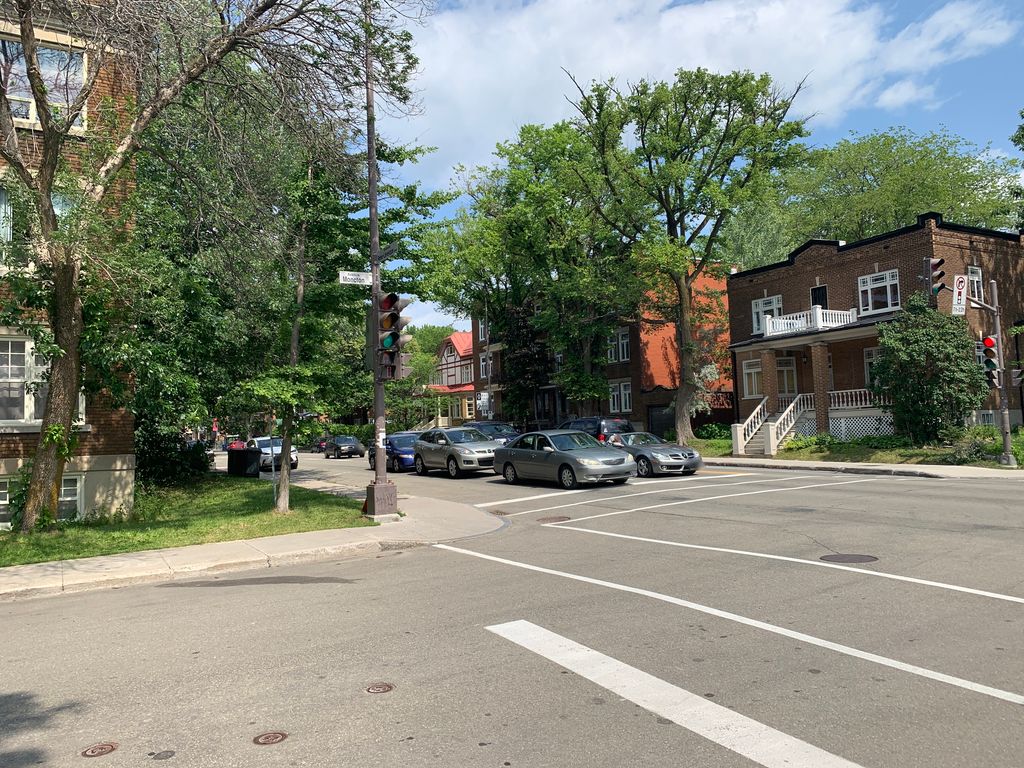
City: quebec_city